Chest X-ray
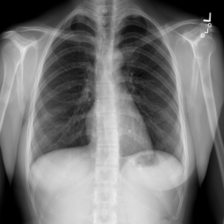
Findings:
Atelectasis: negative
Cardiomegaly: negative
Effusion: negative
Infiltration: negative
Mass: negative
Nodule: positive
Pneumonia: negative
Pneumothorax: negative
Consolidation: negative
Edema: negative
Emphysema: negative
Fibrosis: negative
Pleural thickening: negative
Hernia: negative